Question: I am trying to implement deferred shading with OpenGL 4.4 on a NVIDIA GTX 970 with latest drivers installed.My code worked with rendering directly to screen. To add a second pass, I create a FBO to which I render my scene and a quad to which I render the final image. When I try to render nothing in the first pass and draw the quad after the second pass, the quad is visible. When I try to render a mesh (for example a cube) during the first pass, the quad disappears. Also I get the following error messages:

The mesh was loaded with AssImp.
I use the following code to create VBO / VAO:
'''
void Mesh::genGPUBuffers()
{
glGenBuffers(1, &vertexbuffer);
glBindBuffer(GL_ARRAY_BUFFER, vertexbuffer);
glBufferData(GL_ARRAY_BUFFER, vertices.size() * sizeof(vec3), &vertices[0], GL_STATIC_DRAW);
glBindBuffer(GL_ARRAY_BUFFER, 0);
glGenBuffers(1, &uvbuffer);
glBindBuffer(GL_ARRAY_BUFFER, uvbuffer);
glBufferData(GL_ARRAY_BUFFER, uvs.size() * sizeof(vec2), &uvs[0], GL_STATIC_DRAW);
glBindBuffer(GL_ARRAY_BUFFER, 0);
glGenBuffers(1, &normalbuffer);
glBindBuffer(GL_ARRAY_BUFFER, normalbuffer);
glBufferData(GL_ARRAY_BUFFER, normals.size() * sizeof(vec3), &normals[0], GL_STATIC_DRAW);
glBindBuffer(GL_ARRAY_BUFFER, 0);
glGenBuffers(1, &indexbuffer);
glBindBuffer(GL_ELEMENT_ARRAY_BUFFER, indexbuffer);
glBufferData(GL_ELEMENT_ARRAY_BUFFER, indices.size() * sizeof(unsigned short), &indices[0], GL_STATIC_DRAW);
glBindBuffer(GL_ARRAY_BUFFER, 0);
}
'''
And I render my mesh like this:
'''
void Mesh::render()
{
if (shader != nullptr)
{
shader->use();
shader->setModelMatrix(modelMatrix);
}
for (int i = 0x1; i <= 0xB; i++)
{
if (texture[i] != nullptr)
{
glBindMultiTextureEXT(GL_TEXTURE0 + i, GL_TEXTURE_2D, texture[i]->getTextureID());
}
}
// 1rst attribute buffer : vertices
glEnableVertexAttribArray(0);
glBindBuffer(GL_ARRAY_BUFFER, vertexbuffer);
glVertexAttribPointer(
0, // attribute
3, // size
GL_FLOAT, // type
GL_FALSE, // normalized?
0, // stride
(void*)0 // array buffer offset
);
// 2nd attribute buffer : UVs
glEnableVertexAttribArray(1);
glBindBuffer(GL_ARRAY_BUFFER, uvbuffer);
glVertexAttribPointer(
1, // attribute
2, // size
GL_FLOAT, // type
GL_FALSE, // normalized?
0, // stride
(void*)0 // array buffer offset
);
// 3rd attribute buffer : normals
glEnableVertexAttribArray(2);
glBindBuffer(GL_ARRAY_BUFFER, normalbuffer);
glVertexAttribPointer(
2, // attribute
3, // size
GL_FLOAT, // type
GL_FALSE, // normalized?
0, // stride
(void*)0 // array buffer offset
);
// Index buffer
glBindBuffer(GL_ELEMENT_ARRAY_BUFFER, indexbuffer);
// Draw the triangles
glDrawElements(
GL_TRIANGLES, // mode
(GLsizei)indexCount, // count
GL_UNSIGNED_SHORT, // type
(void*)0 // element array buffer offset
);
glDisableVertexAttribArray(0);
glDisableVertexAttribArray(1);
glDisableVertexAttribArray(2);
}
'''
With gDEBugger I found out that the error messages come from glVertexAttribPointer. But since gDEBugger does not support OpenGL 4, it throws a lot of errors itself and does not really work.
The FBO is generated like this:
'''
GLuint depthBuf;
Texture
posTex(this),
normTex(this),
colorTex(this)
;
// Create and bind the FBO
glGenFramebuffers(1, &fbo);
glBindFramebuffer(GL_FRAMEBUFFER, fbo);
// The depth buffer
glGenRenderbuffers(1, &depthBuf);
glBindRenderbuffer(GL_RENDERBUFFER, depthBuf);
glRenderbufferStorage(GL_RENDERBUFFER, GL_DEPTH_COMPONENT, static_cast<GLsizei>(resolution.x), static_cast<GLsizei>(resolution.y));
// Create the textures for position, normal and color
posTex.createGBuf(GL_TEXTURE0, GL_RGB32F, static_cast<int>(resolution.x), static_cast<int>(resolution.y));
normTex.createGBuf(GL_TEXTURE1, GL_RGB32F, static_cast<int>(resolution.x), static_cast<int>(resolution.y));
colorTex.createGBuf(GL_TEXTURE2, GL_RGB8, static_cast<int>(resolution.x), static_cast<int>(resolution.y));
// Attach the textures to the framebuffer
glFramebufferRenderbuffer(GL_FRAMEBUFFER, GL_DEPTH_ATTACHMENT, GL_RENDERBUFFER, depthBuf);
glFramebufferTexture2D(GL_FRAMEBUFFER, GL_COLOR_ATTACHMENT0, GL_TEXTURE_2D, posTex.getTextureID(), 0);
glFramebufferTexture2D(GL_FRAMEBUFFER, GL_COLOR_ATTACHMENT1, GL_TEXTURE_2D, normTex.getTextureID(), 0);
glFramebufferTexture2D(GL_FRAMEBUFFER, GL_COLOR_ATTACHMENT2, GL_TEXTURE_2D, colorTex.getTextureID(), 0);
glBindFramebuffer(GL_FRAMEBUFFER, 0);
'''
The createGBuf() function looks like this:
'''
void C0::Texture::createGBuf(GLenum texUnit, GLenum format, int width, int height)
{
this->width = width;
this->height = height;
glActiveTexture(texUnit);
glGenTextures(1, &textureID);
glBindTexture(GL_TEXTURE_2D, textureID);
glTexStorage2D(GL_TEXTURE_2D, 1, format, width, height);
glTexParameteri(GL_TEXTURE_2D, GL_TEXTURE_MIN_FILTER, GL_NEAREST);
glTexParameteri(GL_TEXTURE_2D, GL_TEXTURE_MAG_FILTER, GL_NEAREST);
}
'''
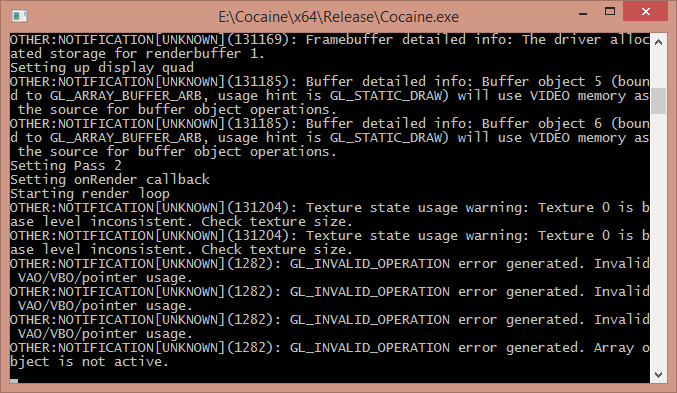
Answer: The error with your code is probably because you never generated a VertexArrayObject,
call glGenVertexArray(1, your vao pointer); if you dont have one, modern opengl will mark it as a mistake, which is probably what is happening to you. Generate an vertex array then bind it with glBindVertexArray(your vao);
Secondly, you should not be buffering your data every single render cycle. That is incredibly inefficient. You should create multiple VAOs, bind vertex data to them then unbind the vao, when you are rendering the corresponding mesh, just rebind the VAO and glDrawElements.
So an example would be this,
if you have a struct Vertex like so
'''
struct Vertex{
vec3 position;
vec2 uv;
vec3 normal;
};
struct Mesh{
std::vector<Vertex> vertices;
std::vector<unsigned int> indices;
GLuint VAO;
void initializeVAO();
void Render();
};
'''
Then you initialize like so.
'''
Mesh::initializeVAO(){
GLuint vertexBuffer, indiceBuffer;
glGenVertexArrays(1, &VAO);
glBindVertexArray(VAO);
glGenBuffers(1, &vertexBuffer);
glGenBuffers(1, &indiceBuffer);
glBindBuffer(GL_ARRAY_BUFFER, vertexBuffer);
glBufferData(GL_ARRAY_BUFFER, vertices.size()*sizeof(Vertex), &vertices[0], GL_STATIC_DRAW);
glEnableVertexAttribArray(0);
glVertexAttribPointer(0, 3, GL_FLOAT, GL_FALSE, sizeof(Vertex), 0);
glEnableVertexAttribArray(1);
glVertexAttribPointer(1, 2, GL_FLOAT, GL_FALSE, sizeof(Vertex), (void*)sizeof(vec3));
glEnableVertexAttribArray(2);
glVertexAttribPointer(2, 3, GL_FLOAT, GL_FALSE, sizeof(Vertex), (void*)(sizeof(:vec3) + sizeof(glm::vec2)));
glBindBuffer(GL_ELEMENT_ARRAY_BUFFER, indiceBuffer);
glBufferData(GL_ELEMENT_ARRAY_BUFFER, indices.size() * sizeof(unsigned int), &indices[0], GL_STATIC_DRAW);
glBindBuffer(GL_ELEMENT_ARRAY_BUFFER, indiceBuffer);
glBindVertexArray(0);
glDeleteBuffers(1, &vertexBuffer);
glDeleteBuffers(1, &indiceBuffer);
}
'''
Then to render
'''
Mesh::Render()
{
glBindVertexArray(VAO);
glDrawElements(GL_TRIANGLES, indices.size(), 0);
glBindVertexArray(0);
}
'''
If you have any questions, feel free to ask.